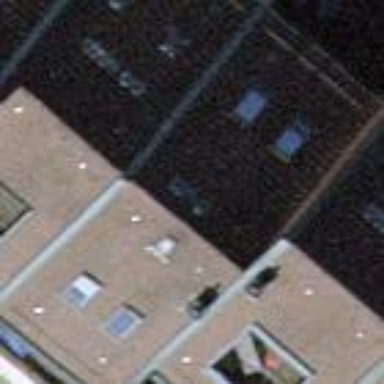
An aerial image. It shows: Building with pitched roof.